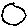
Label: circle